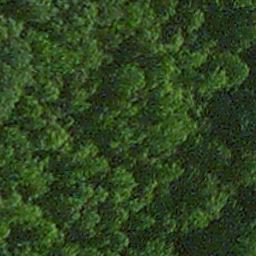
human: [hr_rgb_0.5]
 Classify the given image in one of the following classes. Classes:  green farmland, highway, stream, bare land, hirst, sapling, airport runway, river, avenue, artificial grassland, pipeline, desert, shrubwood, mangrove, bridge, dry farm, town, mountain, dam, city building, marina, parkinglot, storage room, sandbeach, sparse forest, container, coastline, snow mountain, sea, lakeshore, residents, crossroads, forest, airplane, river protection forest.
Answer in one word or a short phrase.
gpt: forest